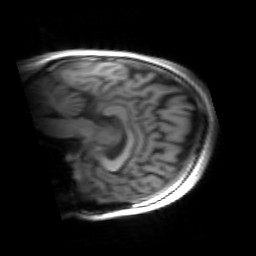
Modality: inplaneT1
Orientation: sagittal
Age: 22
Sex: male
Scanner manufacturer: siemens
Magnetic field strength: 3 T
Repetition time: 1.2 s
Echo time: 0.00251 s